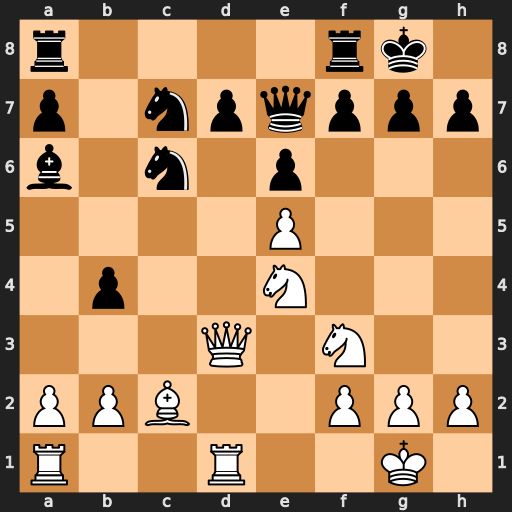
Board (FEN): r4rk1/p1npqppp/b1n1p3/4P3/1p2N3/3Q1N2/PPB2PPP/R2R2K1
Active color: w
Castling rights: -
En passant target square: -
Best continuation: Nf6+ gxf6 Qxh7#